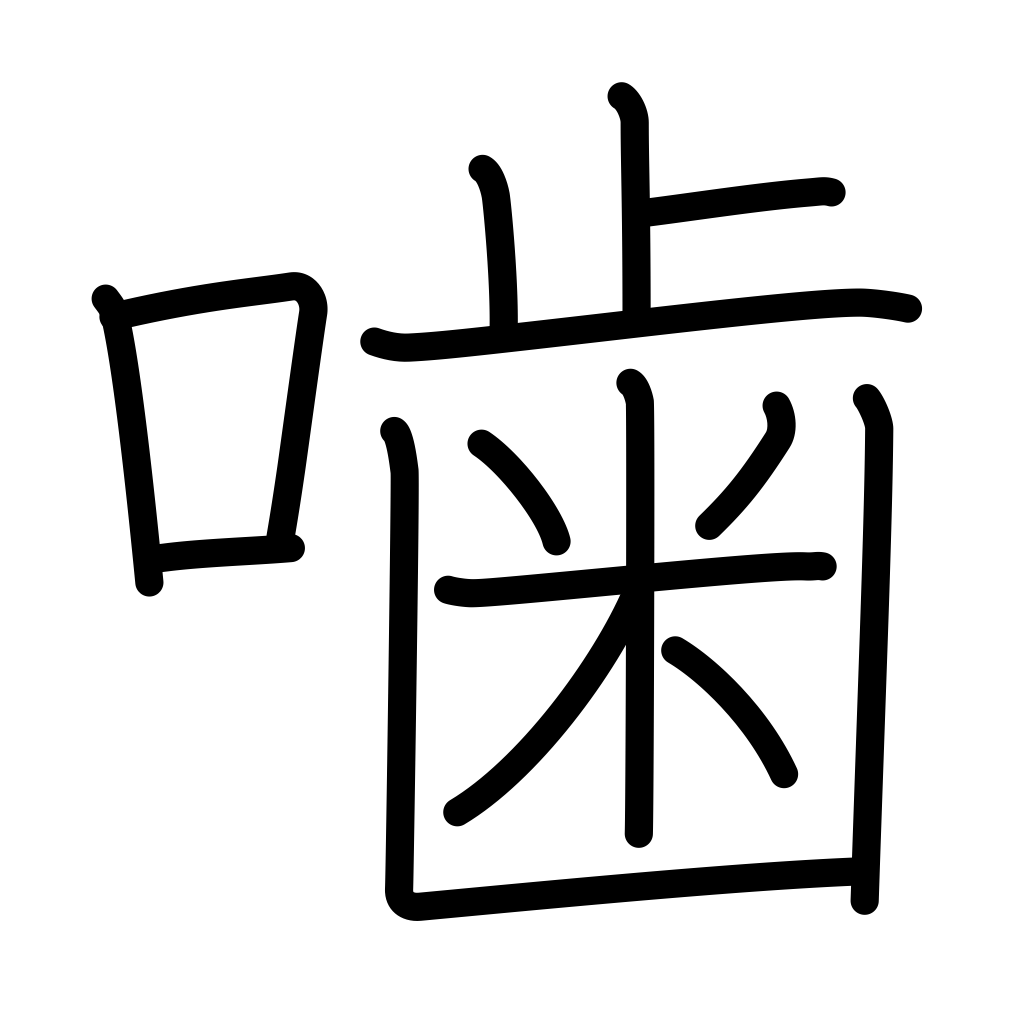
Meaning: chew, bite, gnaw